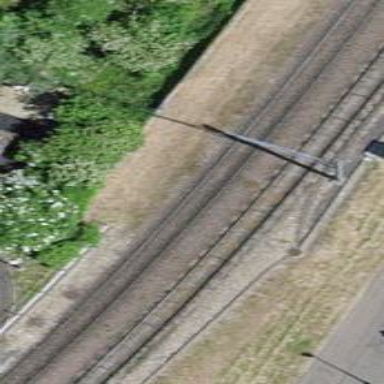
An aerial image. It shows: Tram railway with one track and electrified contact line.